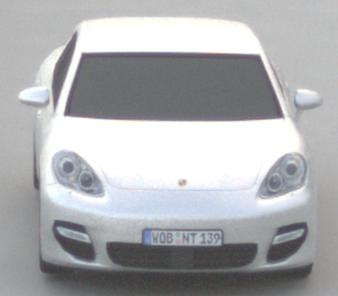
Make: Porsche
Model: Panamera
Detailed model: Panamera (970)
Model produced from: 2010/05
Model produced until: 2013/04
Doors: 5
Color: white
Road condition: dry road
Daytime: sunrise or sunset
Contrast: low contrast